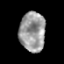
Tissue: prostate
Cell type: T cells
Senescence score: 0.3204
Nuclear area (px): 998
Mean DAPI intensity: 155.694